Question: Is there any way can I get the status of the apps in task manager?

Actually,I'm trying to get the status of metro app on Win8.1, such us show "Running" or "Suspended" in task manager "Detail" label.
I tried to use GetProcess() to get all the current process then get its' threads state. But the result is different from what task manager show.
Could any give me a gelp? I'm now using C# or C++ to coding.
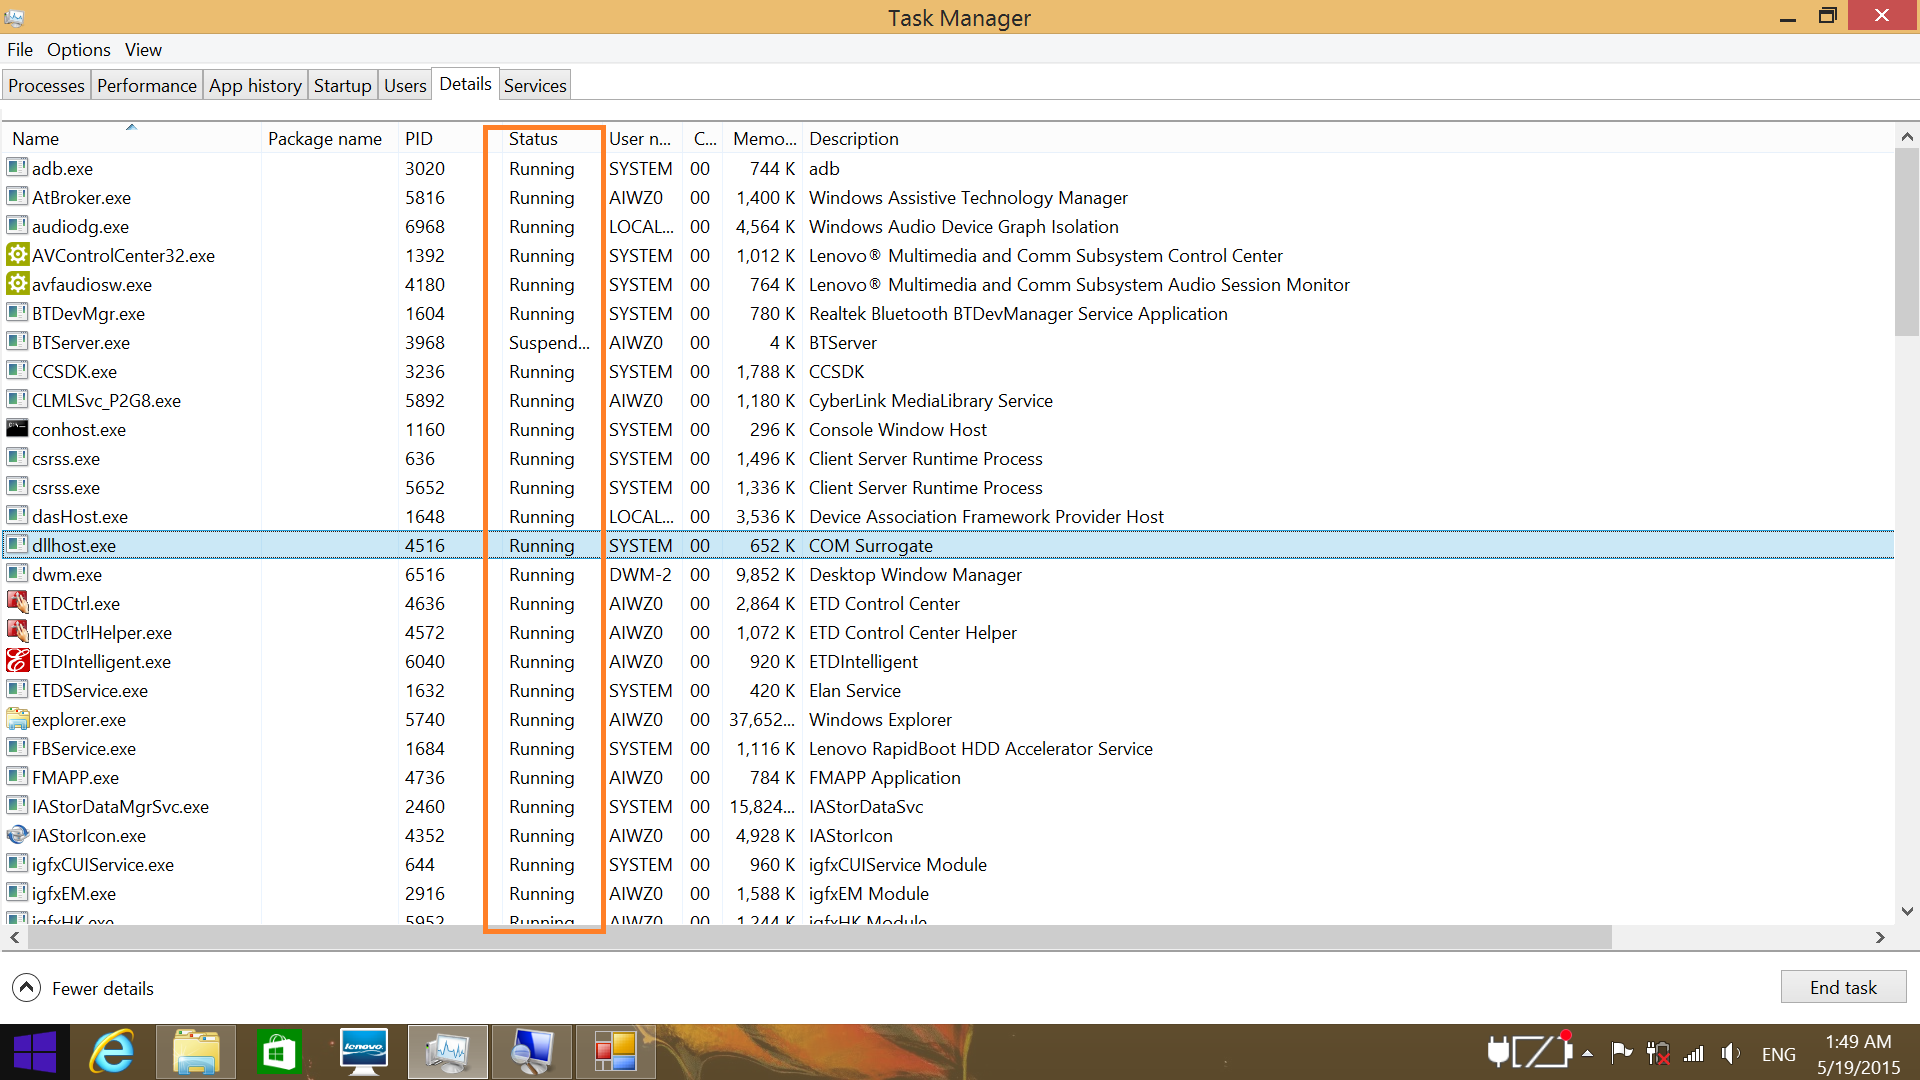
Answer: After trying for hundreds times, I change my way to think "How to get info from task manager?"
So I think I just need to get info from task manager in command prompt.
There is a command I set:
'''
tasklist /apps /fi "STATUS eq SUSPENDED"
'''
There will show the metro apps name in SUSPENDED state!!!